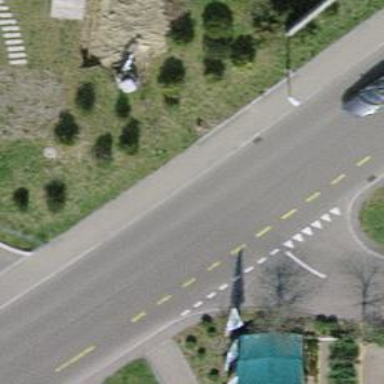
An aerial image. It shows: Secondary road with lane designated for cycling on the left side. The road surface is asphalt.